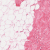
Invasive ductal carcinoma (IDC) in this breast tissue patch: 0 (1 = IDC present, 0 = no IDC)